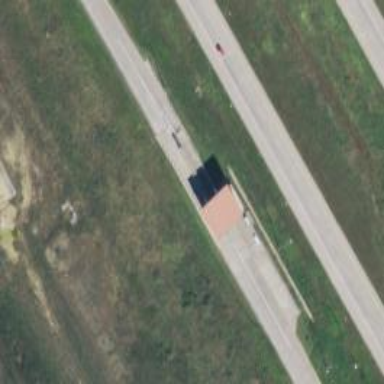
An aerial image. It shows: Toll gantry on the road.